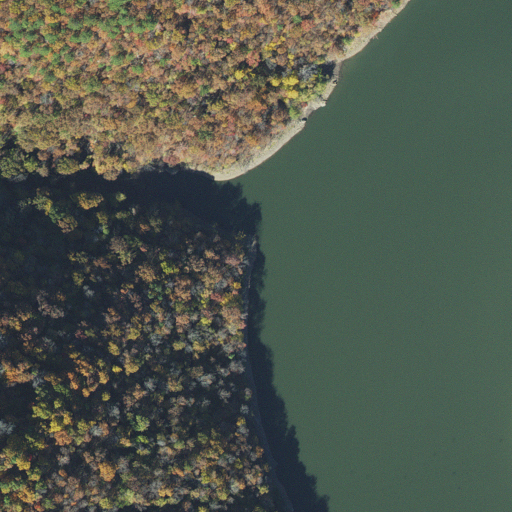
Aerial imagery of valley in Arkansas named Stewart Hollow containing deciduous forest, open water, mixed forest, and grassland